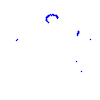
Particle: proton